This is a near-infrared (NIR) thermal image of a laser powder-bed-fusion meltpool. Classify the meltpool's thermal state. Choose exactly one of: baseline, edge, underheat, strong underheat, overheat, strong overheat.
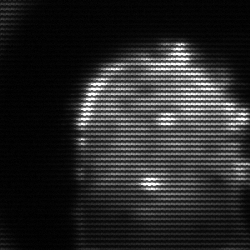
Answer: baseline